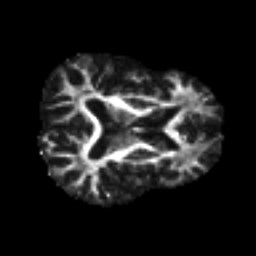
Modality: FA
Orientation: axial
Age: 41
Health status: ill
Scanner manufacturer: philips
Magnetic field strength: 3 T
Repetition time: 9 s
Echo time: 0.127 s